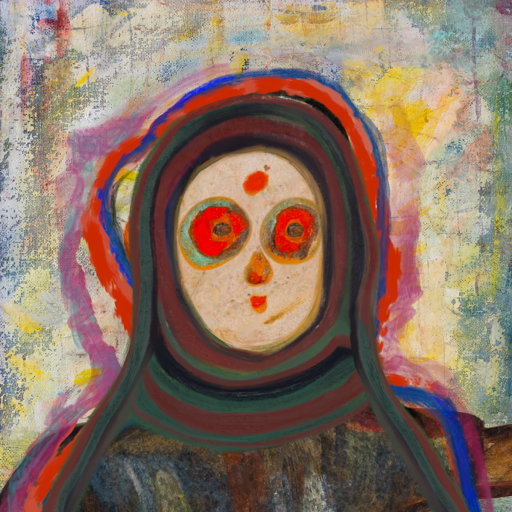
Background: Irani, Head And Neck Front: Rupkatha, Face Front: Sisters, Bust: Mosgoul, Hair Front: Experience, Head Accessory: After_Raid_Scarf, Second Necklace: Blank, Necklace: Blank, Baby: Blank